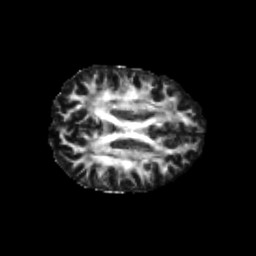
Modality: FA
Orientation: axial
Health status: healthy
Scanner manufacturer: philips
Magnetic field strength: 3 T
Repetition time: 6.964 s
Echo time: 0.092 s